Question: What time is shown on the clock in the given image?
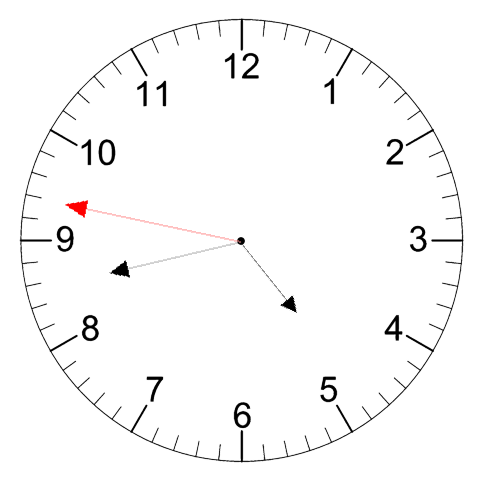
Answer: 04:42:47